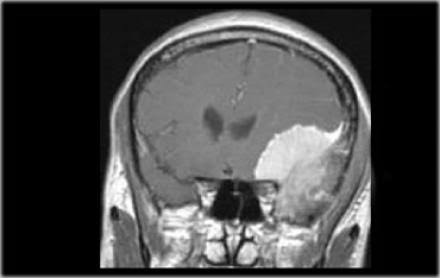
Label: meningioma